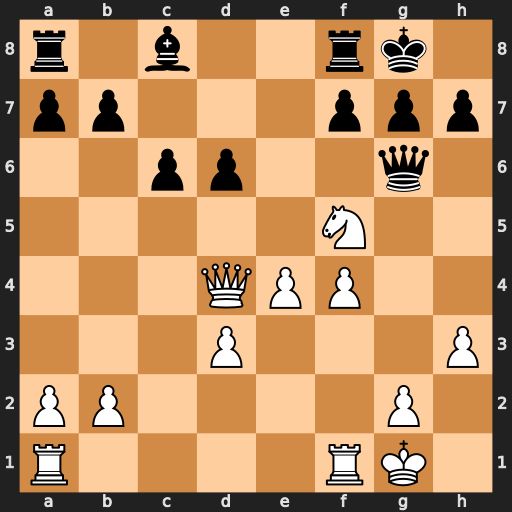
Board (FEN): r1b2rk1/pp3ppp/2pp2q1/5N2/3QPP2/3P3P/PP4P1/R4RK1
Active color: w
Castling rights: -
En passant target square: -
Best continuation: Ne7+ Kh8 Nxg6+